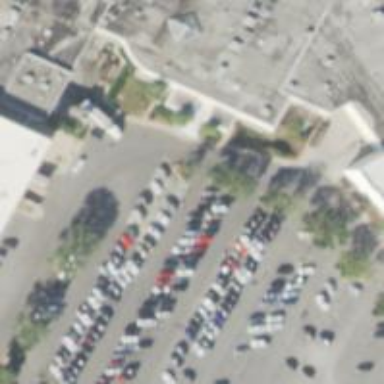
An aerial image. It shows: Parking space.